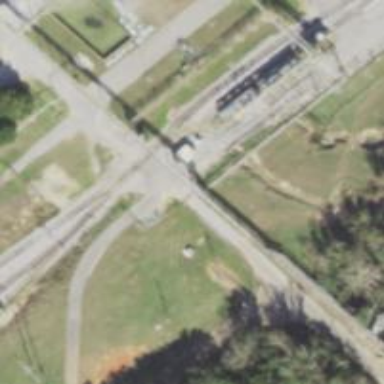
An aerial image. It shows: Level crossing along the railway.